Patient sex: F
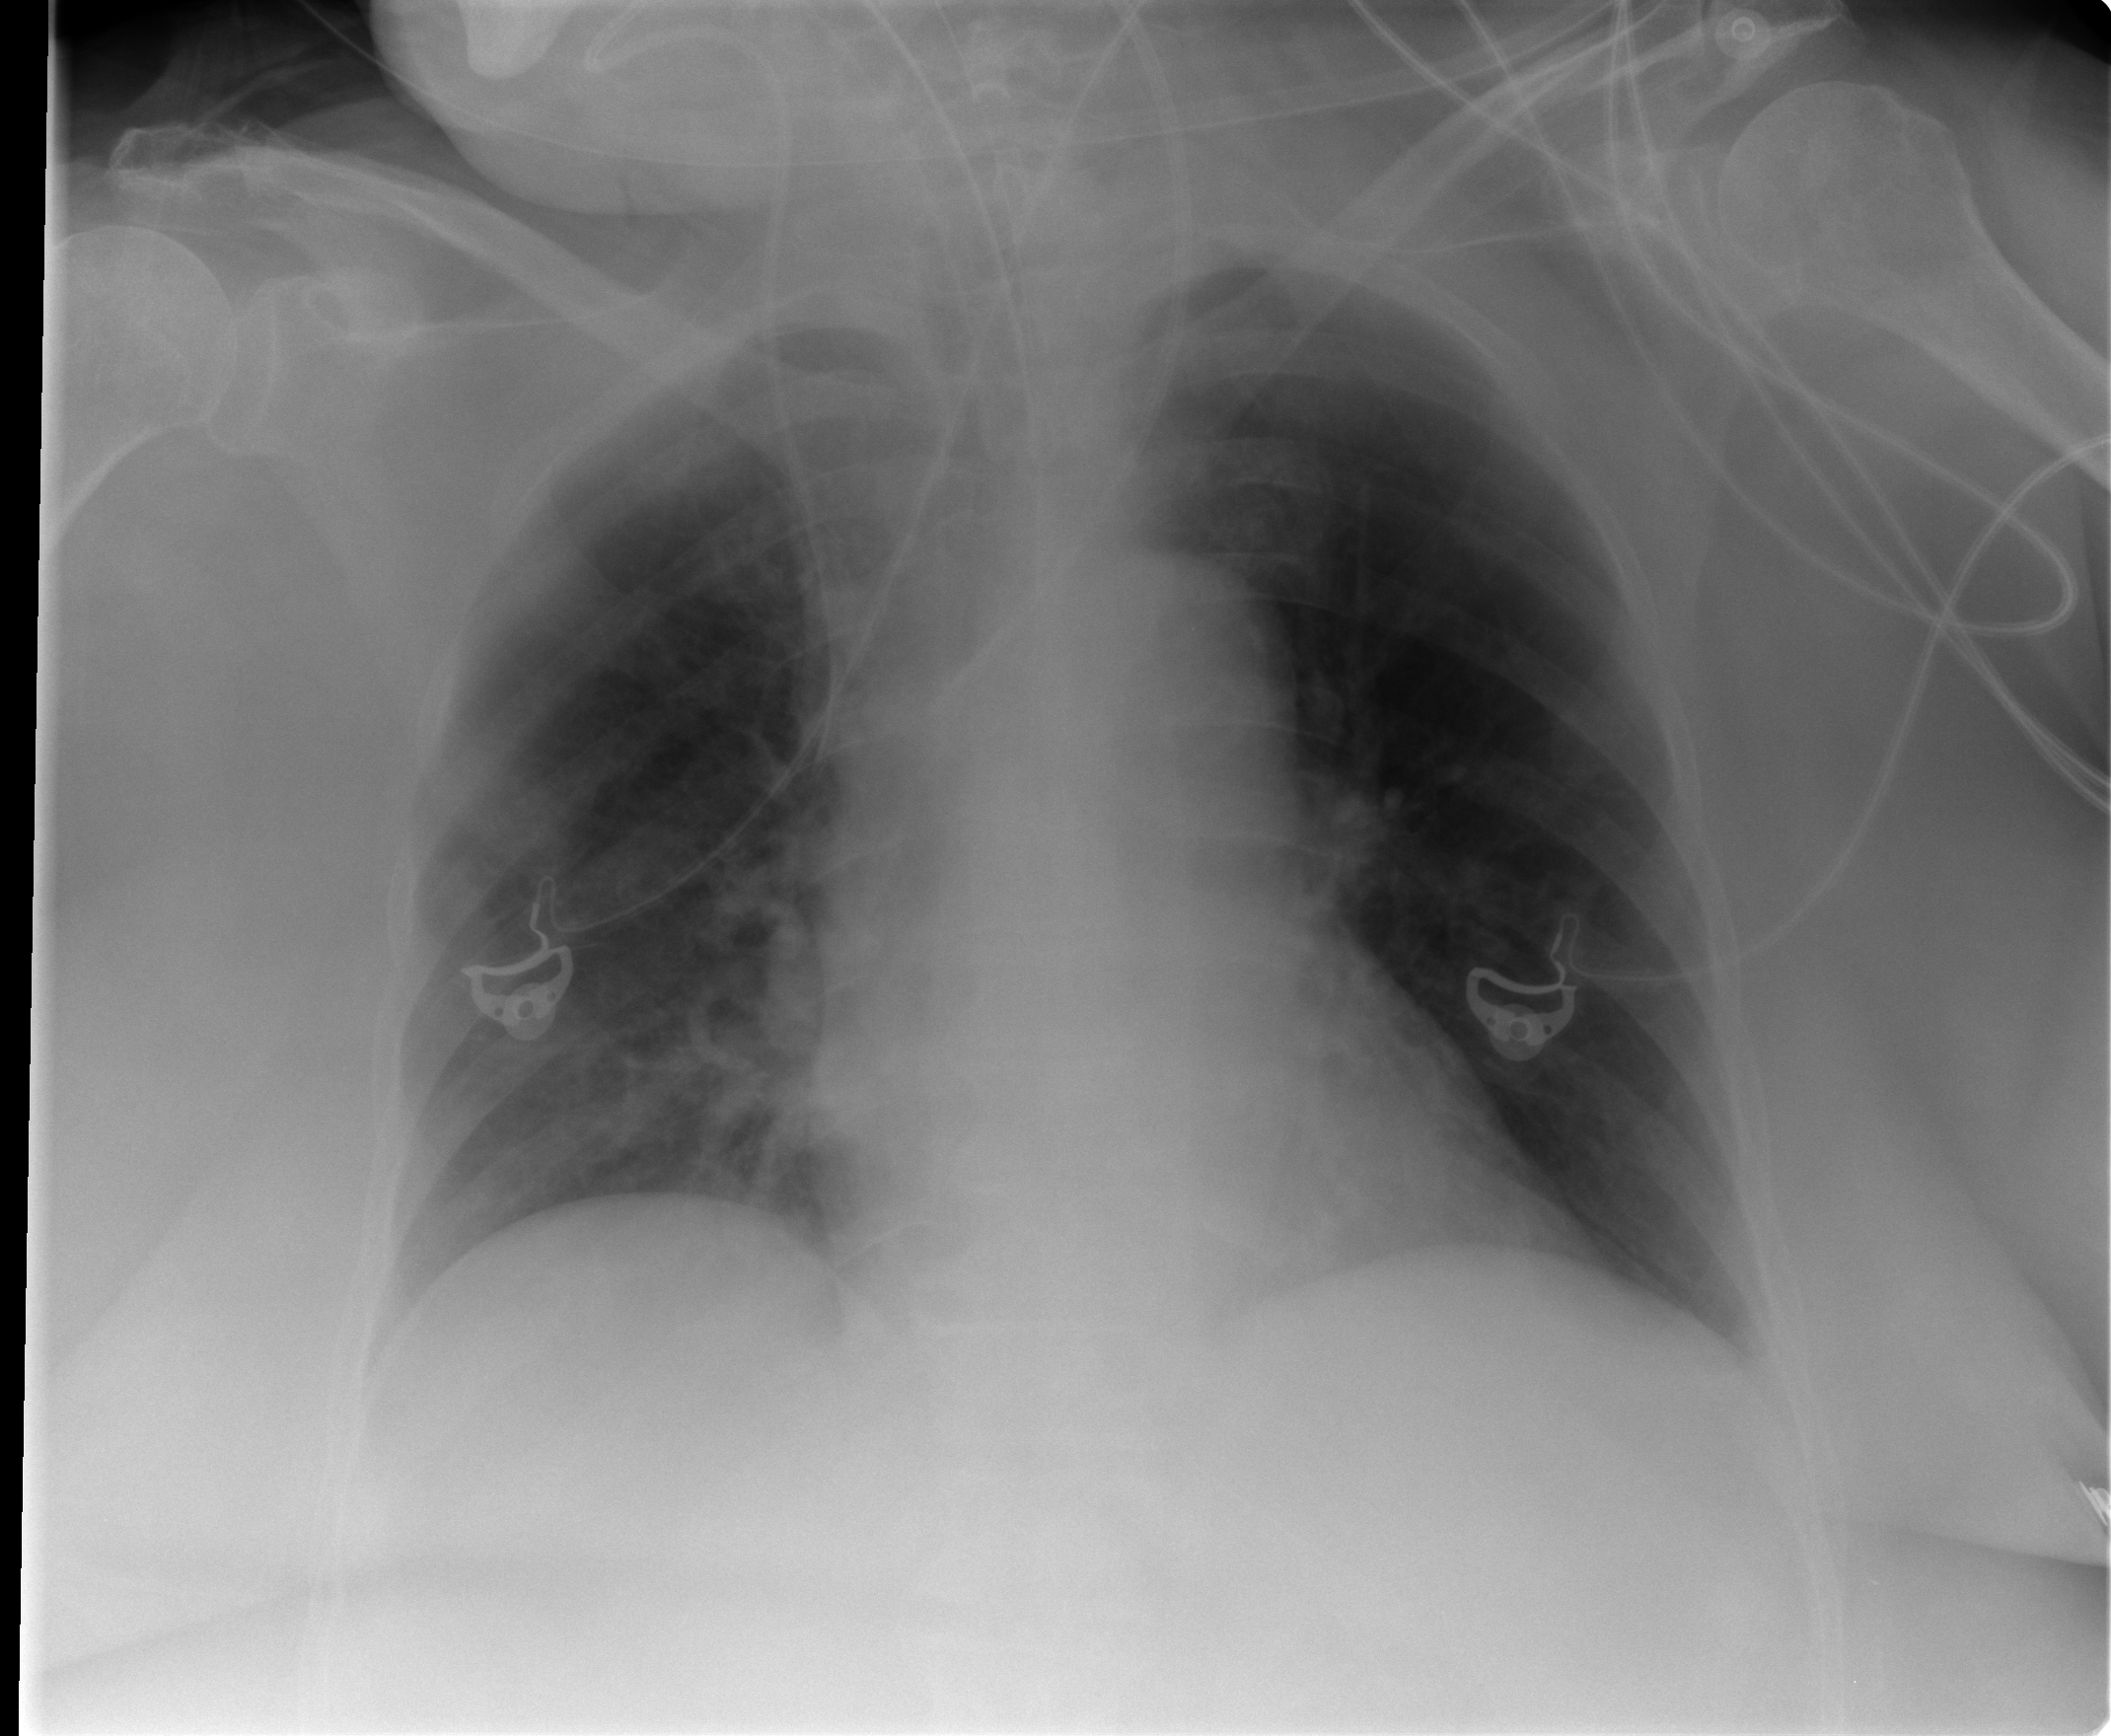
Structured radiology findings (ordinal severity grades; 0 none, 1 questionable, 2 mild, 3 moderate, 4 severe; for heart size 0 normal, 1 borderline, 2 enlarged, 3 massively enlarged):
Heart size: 0
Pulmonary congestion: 1
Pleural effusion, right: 0
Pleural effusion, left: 0
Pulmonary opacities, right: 0
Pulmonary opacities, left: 0
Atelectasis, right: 0
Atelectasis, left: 0